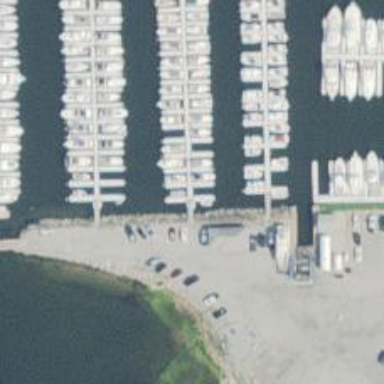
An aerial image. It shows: Man-made pier.